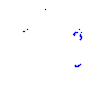
Particle: proton